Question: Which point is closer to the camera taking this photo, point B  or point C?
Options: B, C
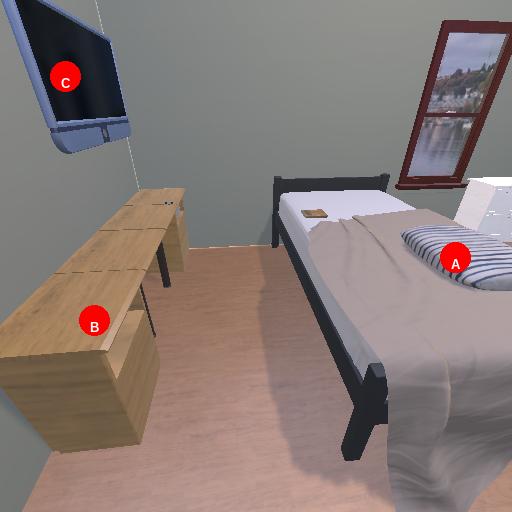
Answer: B